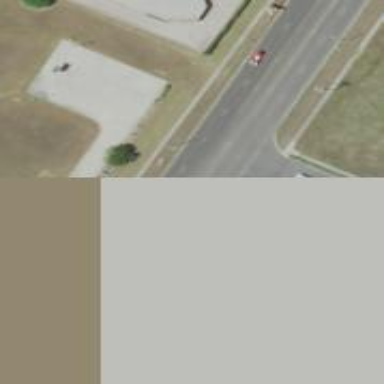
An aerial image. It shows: Secondary road with asphalt surface.